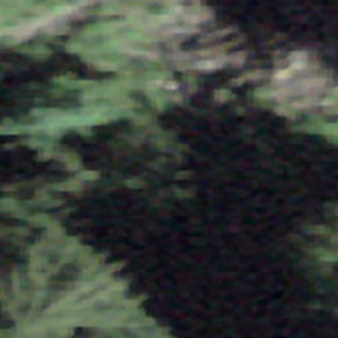
Label: other